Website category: auto
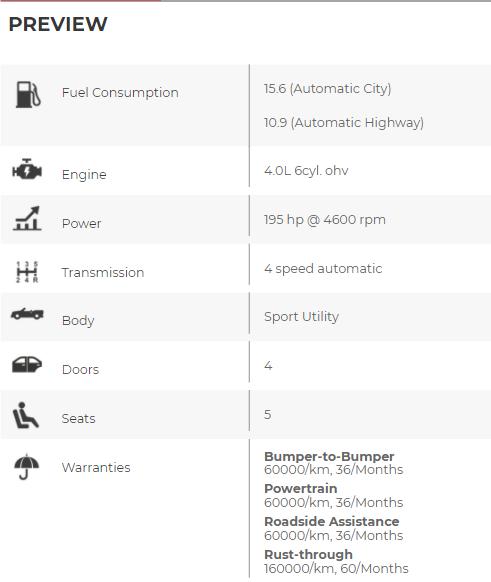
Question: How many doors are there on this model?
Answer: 4

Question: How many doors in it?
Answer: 4

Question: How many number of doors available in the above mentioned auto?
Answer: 4

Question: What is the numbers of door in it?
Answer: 4

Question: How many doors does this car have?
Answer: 4

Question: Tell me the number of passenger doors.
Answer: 4

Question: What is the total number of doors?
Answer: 4

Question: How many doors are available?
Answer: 4

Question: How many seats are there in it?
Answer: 5

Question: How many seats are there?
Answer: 5

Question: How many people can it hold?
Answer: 5

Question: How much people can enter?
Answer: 5

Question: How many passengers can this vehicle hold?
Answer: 5

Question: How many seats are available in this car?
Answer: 5

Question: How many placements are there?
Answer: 5

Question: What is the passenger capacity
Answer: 5

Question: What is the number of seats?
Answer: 5

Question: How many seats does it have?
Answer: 5

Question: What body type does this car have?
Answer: Sport Utility

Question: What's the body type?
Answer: Sport Utility

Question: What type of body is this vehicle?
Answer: Sport Utility

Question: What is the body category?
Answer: Sport Utility

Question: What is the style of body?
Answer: Sport Utility

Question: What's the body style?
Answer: Sport Utility

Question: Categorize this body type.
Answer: Sport Utility

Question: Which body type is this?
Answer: Sport Utility

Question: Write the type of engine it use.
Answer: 4.0L 6cyl. ohv

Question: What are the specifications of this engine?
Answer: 4.0L 6cyl. ohv

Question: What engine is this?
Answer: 4.0L 6cyl. ohv

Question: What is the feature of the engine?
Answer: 4.0L 6cyl. ohv

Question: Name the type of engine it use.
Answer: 4.0L 6cyl. ohv

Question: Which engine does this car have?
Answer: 4.0L 6cyl. ohv

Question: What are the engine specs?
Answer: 4.0L 6cyl. ohv

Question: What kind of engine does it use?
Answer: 4.0L 6cyl. ohv

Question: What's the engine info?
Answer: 4.0L 6cyl. ohv

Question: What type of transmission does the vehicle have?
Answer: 4 speed automatic

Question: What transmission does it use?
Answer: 4 speed automatic

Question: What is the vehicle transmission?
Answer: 4 speed automatic

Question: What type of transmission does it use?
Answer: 4 speed automatic

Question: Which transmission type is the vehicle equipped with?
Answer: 4 speed automatic

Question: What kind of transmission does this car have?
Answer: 4 speed automatic

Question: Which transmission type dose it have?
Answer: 4 speed automatic

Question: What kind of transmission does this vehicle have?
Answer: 4 speed automatic

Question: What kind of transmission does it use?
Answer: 4 speed automatic

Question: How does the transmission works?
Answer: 4 speed automatic

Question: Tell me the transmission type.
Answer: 4 speed automatic

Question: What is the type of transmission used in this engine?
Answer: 4 speed automatic

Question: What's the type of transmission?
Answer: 4 speed automatic

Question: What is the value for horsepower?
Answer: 195 hp @ 4600 rpm

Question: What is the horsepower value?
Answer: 195 hp @ 4600 rpm

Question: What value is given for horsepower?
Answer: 195 hp @ 4600 rpm

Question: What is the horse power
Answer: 195 hp @ 4600 rpm

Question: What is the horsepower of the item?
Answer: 195 hp @ 4600 rpm

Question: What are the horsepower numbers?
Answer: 195 hp @ 4600 rpm

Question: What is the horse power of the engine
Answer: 195 hp @ 4600 rpm

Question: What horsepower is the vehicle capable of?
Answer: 195 hp @ 4600 rpm

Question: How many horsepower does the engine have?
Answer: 195 hp @ 4600 rpm

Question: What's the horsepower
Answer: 195 hp @ 4600 rpm

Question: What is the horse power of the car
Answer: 195 hp @ 4600 rpm

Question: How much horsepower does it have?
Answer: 195 hp @ 4600 rpm

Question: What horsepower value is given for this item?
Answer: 195 hp @ 4600 rpm

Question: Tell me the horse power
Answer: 195 hp @ 4600 rpm

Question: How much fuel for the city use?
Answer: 15.6 (Automatic City)

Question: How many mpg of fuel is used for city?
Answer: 15.6 (Automatic City)